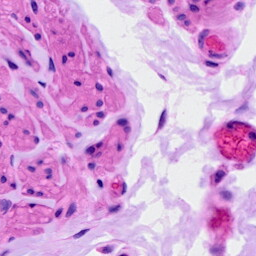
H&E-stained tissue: Ovarian